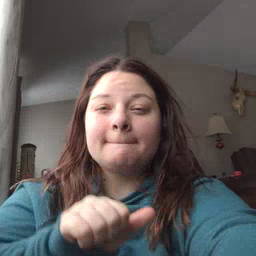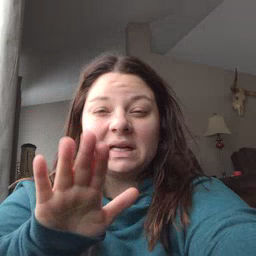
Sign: mitten